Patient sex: M
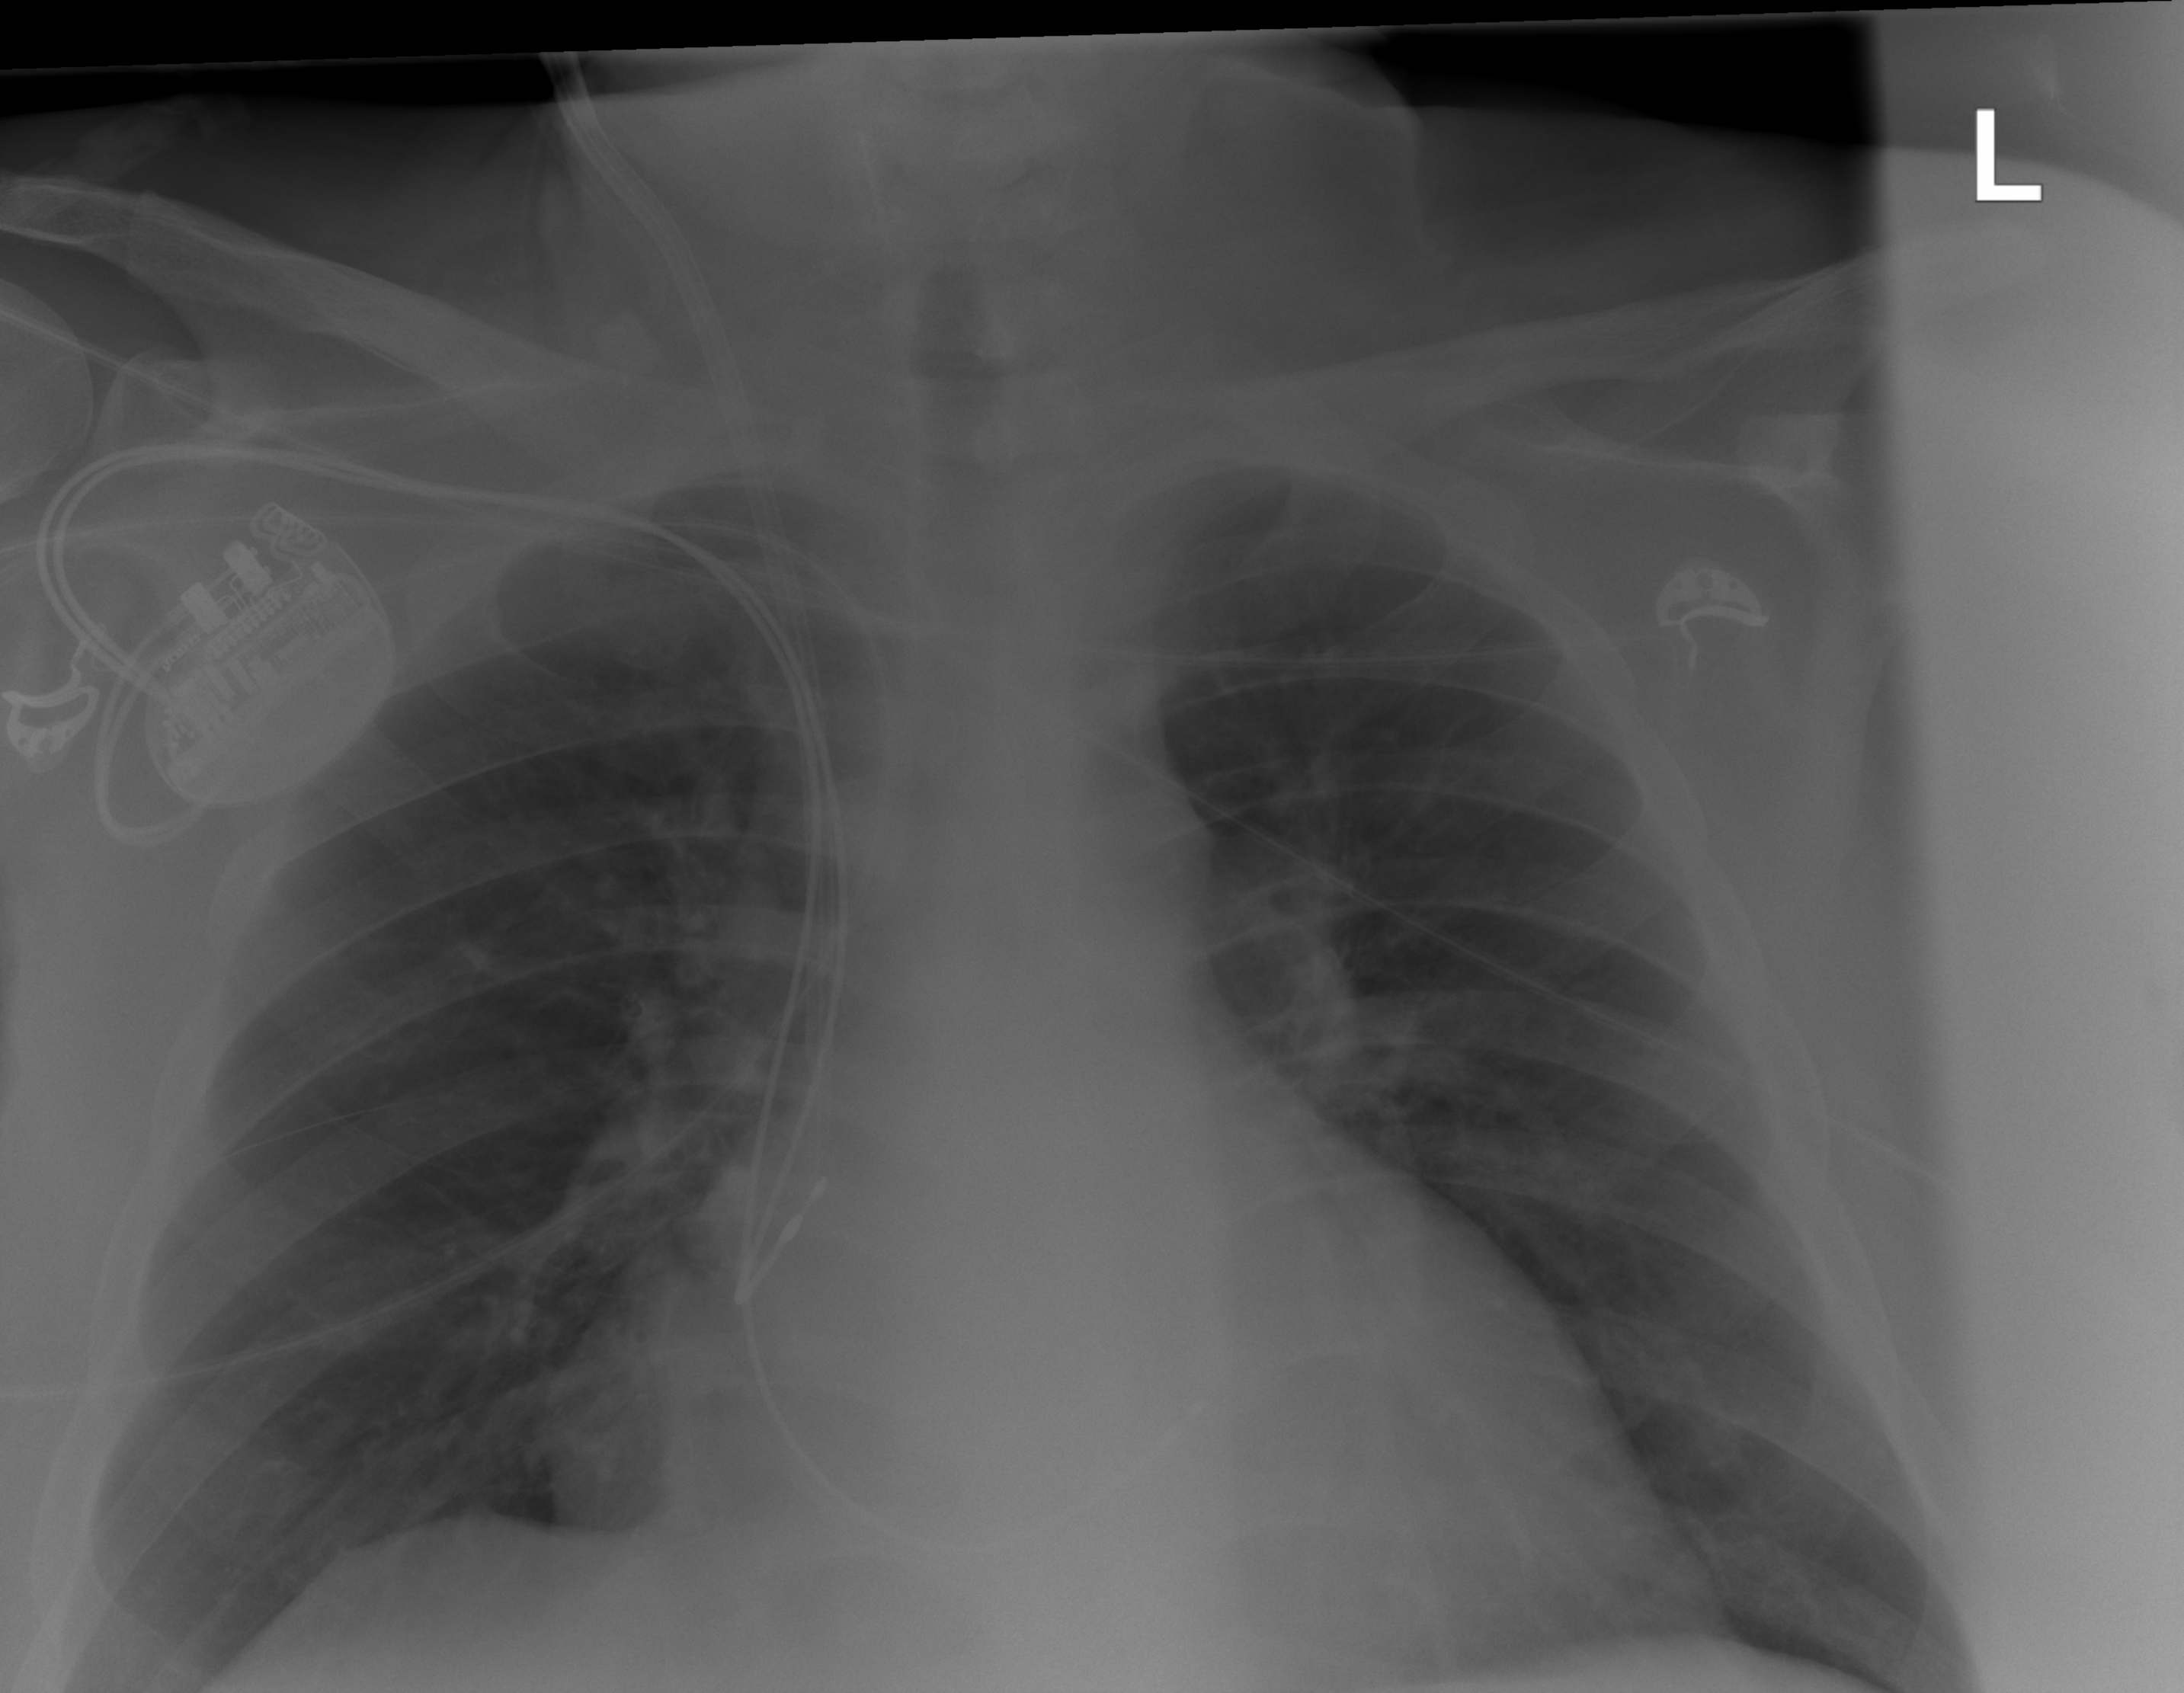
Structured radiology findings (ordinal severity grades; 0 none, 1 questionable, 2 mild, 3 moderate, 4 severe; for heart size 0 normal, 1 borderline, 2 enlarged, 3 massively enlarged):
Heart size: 1
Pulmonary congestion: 1
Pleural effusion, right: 0
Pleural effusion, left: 0
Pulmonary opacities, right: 0
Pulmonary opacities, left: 0
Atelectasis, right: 2
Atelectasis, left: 0